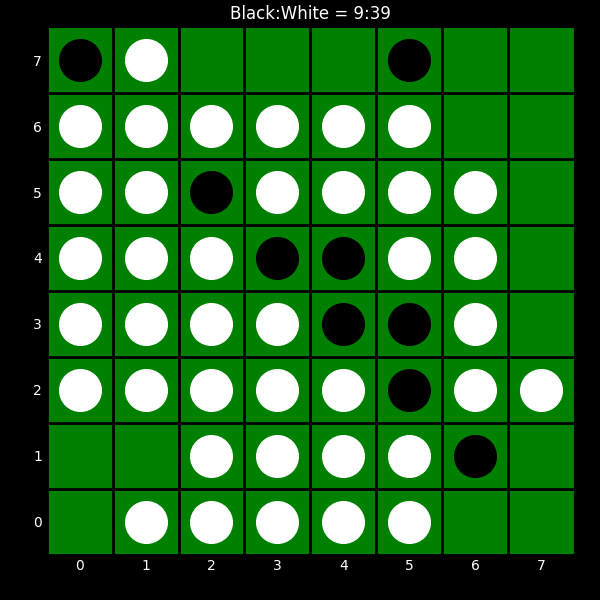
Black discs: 9
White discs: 39